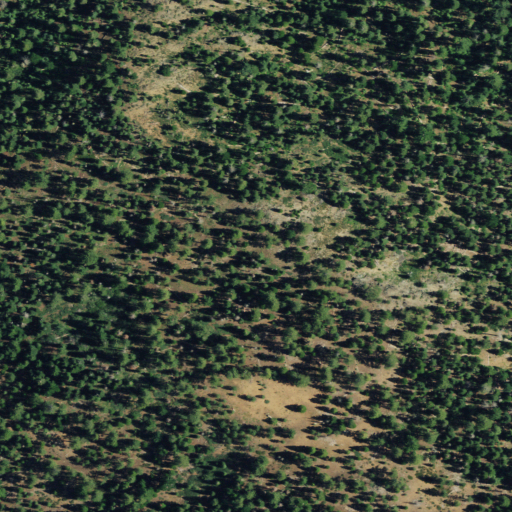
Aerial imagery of mountain in California named Cold Spring Hill containing evergreen forest and shrub